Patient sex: M
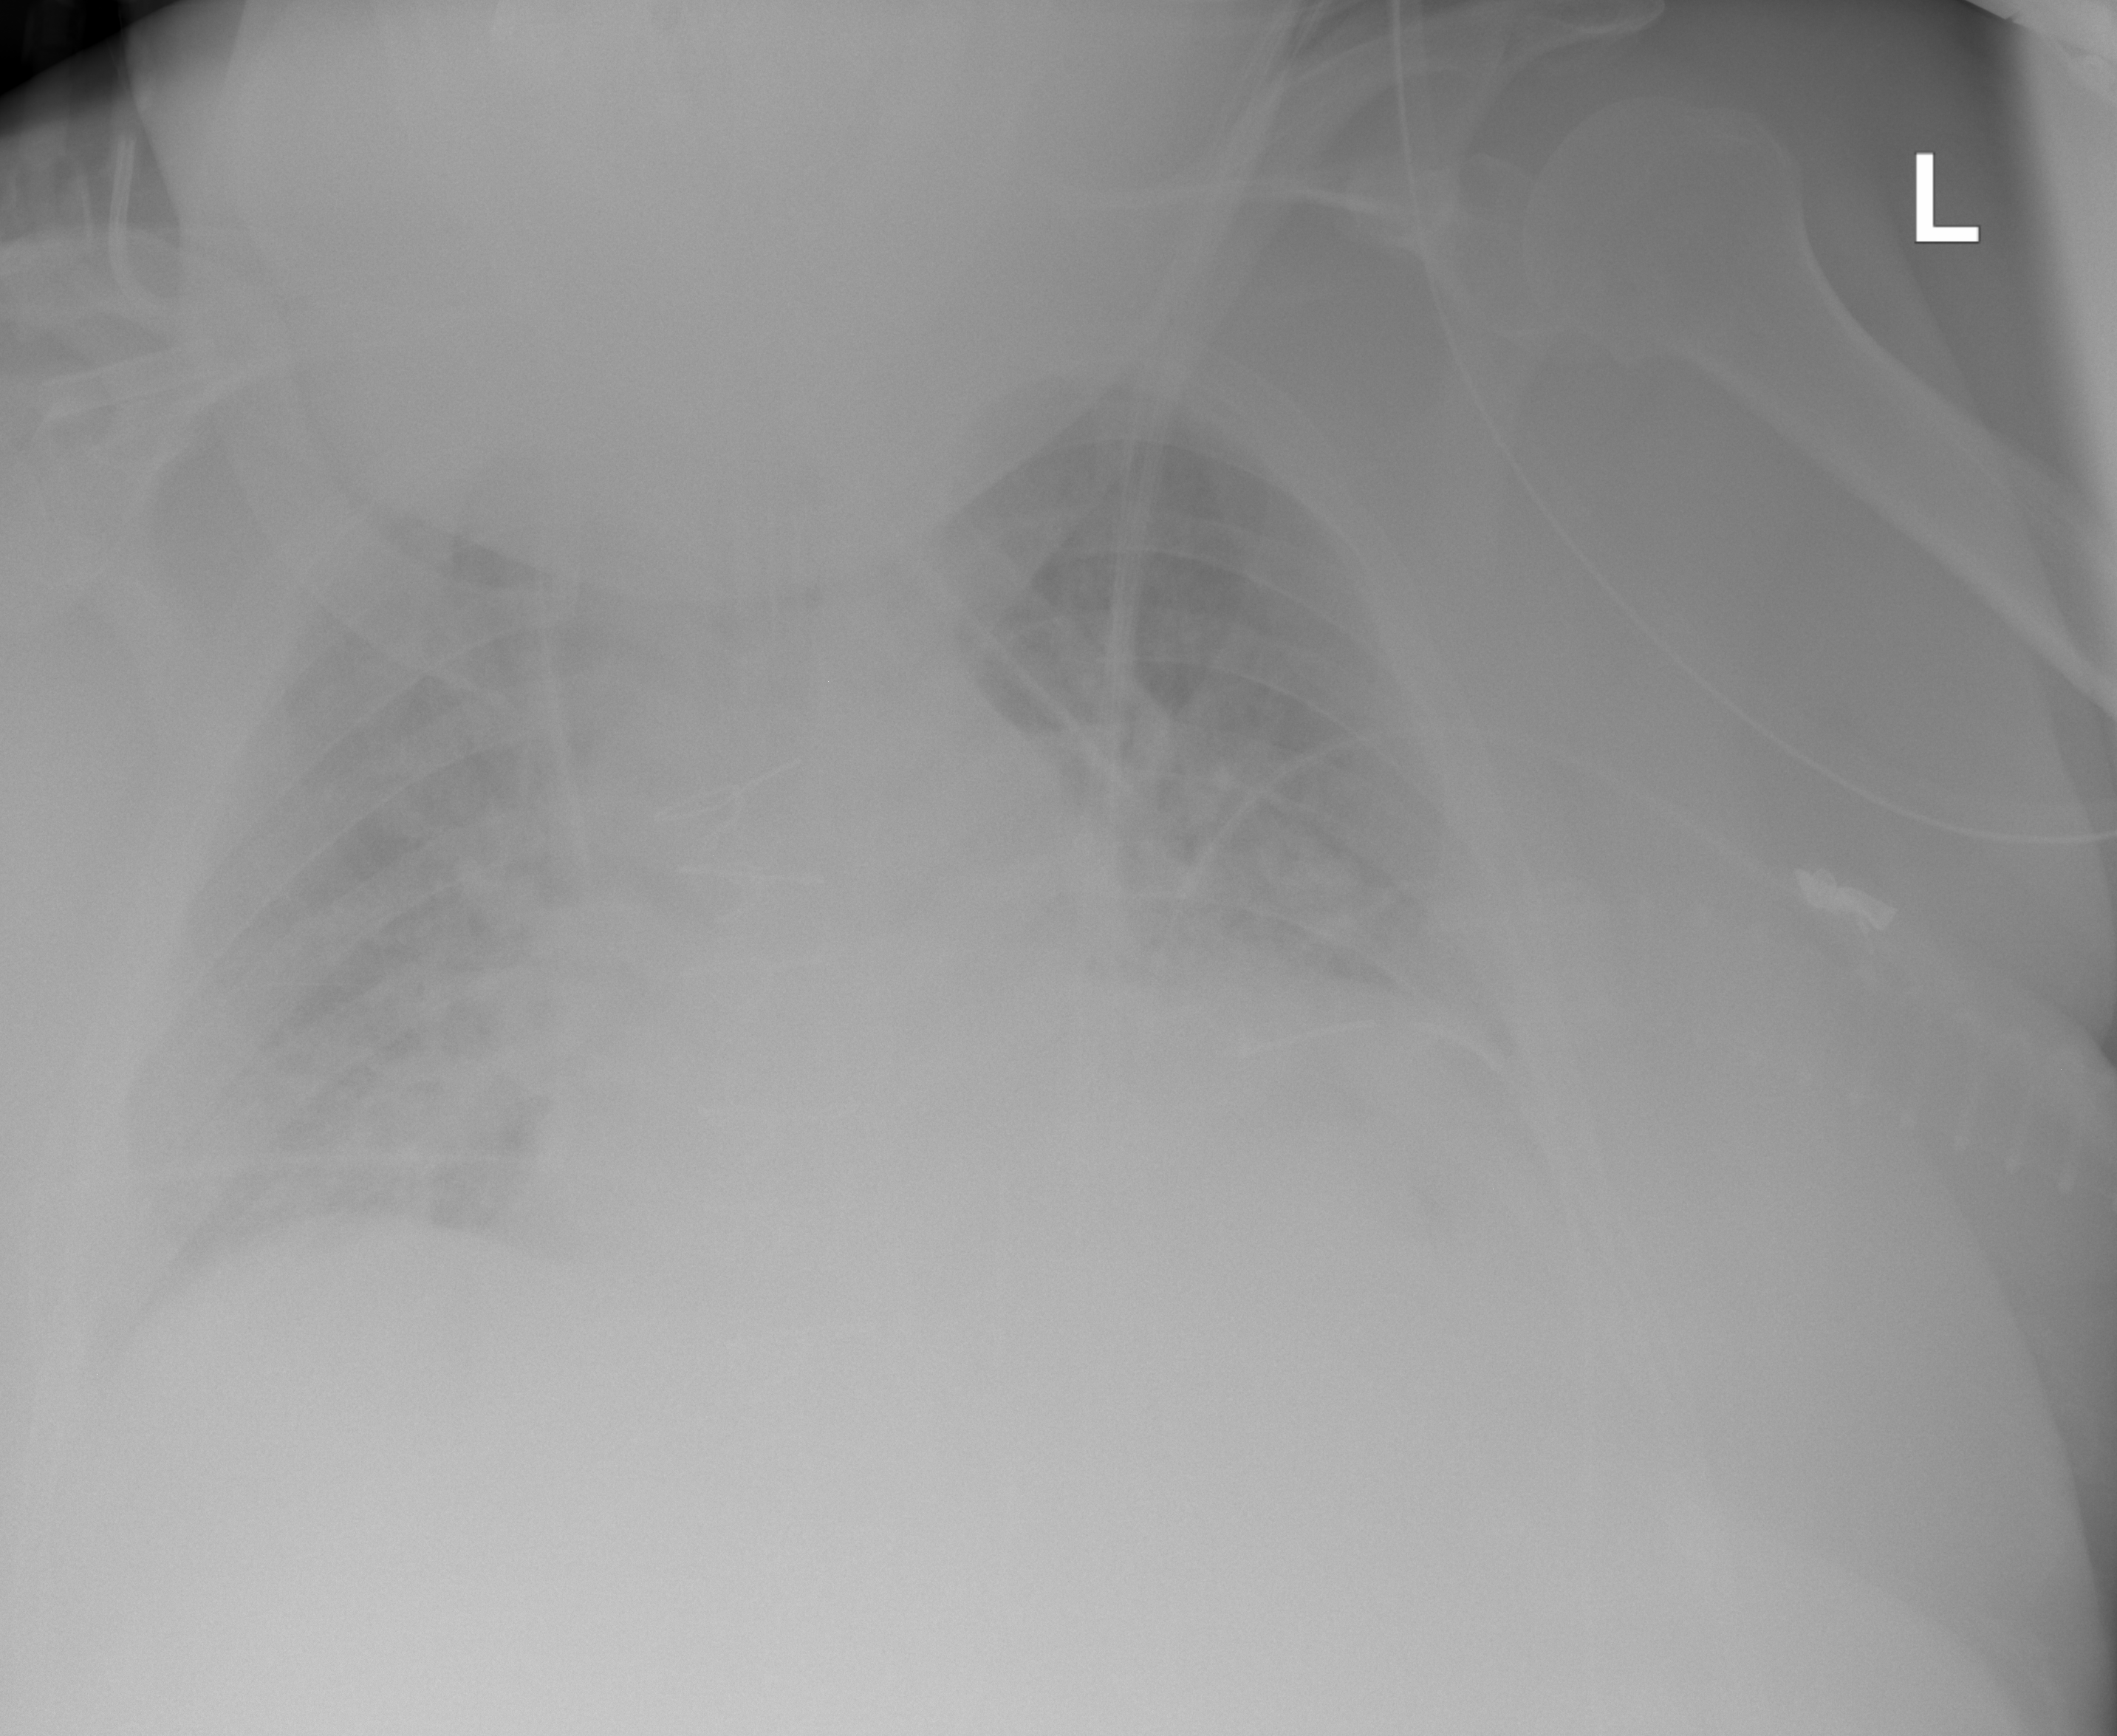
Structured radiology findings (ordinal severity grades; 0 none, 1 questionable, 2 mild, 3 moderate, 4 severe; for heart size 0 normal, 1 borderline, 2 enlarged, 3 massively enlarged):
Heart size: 2
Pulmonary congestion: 2
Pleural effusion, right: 1
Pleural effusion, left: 2
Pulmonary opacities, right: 2
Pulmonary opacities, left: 2
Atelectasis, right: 2
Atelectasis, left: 2